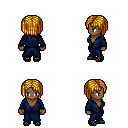
a pixel art fantasy rpg character, female body template, human, dark skin, blue robe, metal pants, blonde pageboy hairstyle, ghillies, four views (front, back, left, right), 2x2 character sprite sheet, small pixel art, hard edges, no anti-aliasing